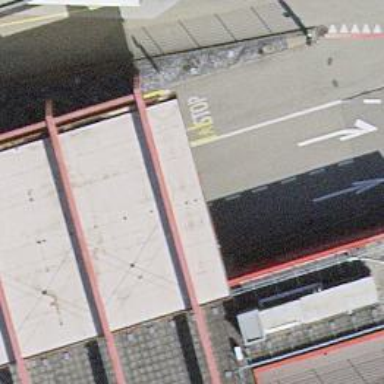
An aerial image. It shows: Service road with asphalt surface leading through building passage tunnel.